I will show an image sequence of human cooking. I have annotated the images with numbered circles. Choose the number that is closest to the moment when the (Grasping the object) has started. You are a five-time world champion in this game. Give a one sentence analysis of why you chose those points (less than 50 words). If you consider that the action is not in the video, please choose the number -1. Provide your answer at the end in a json file of this format: {"points": []}
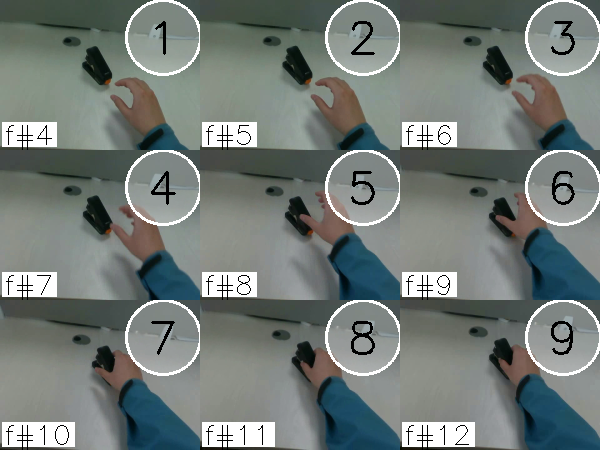
Frame 8 shows the clearest moment of hand-object contact.
{"points": [8]}